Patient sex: F
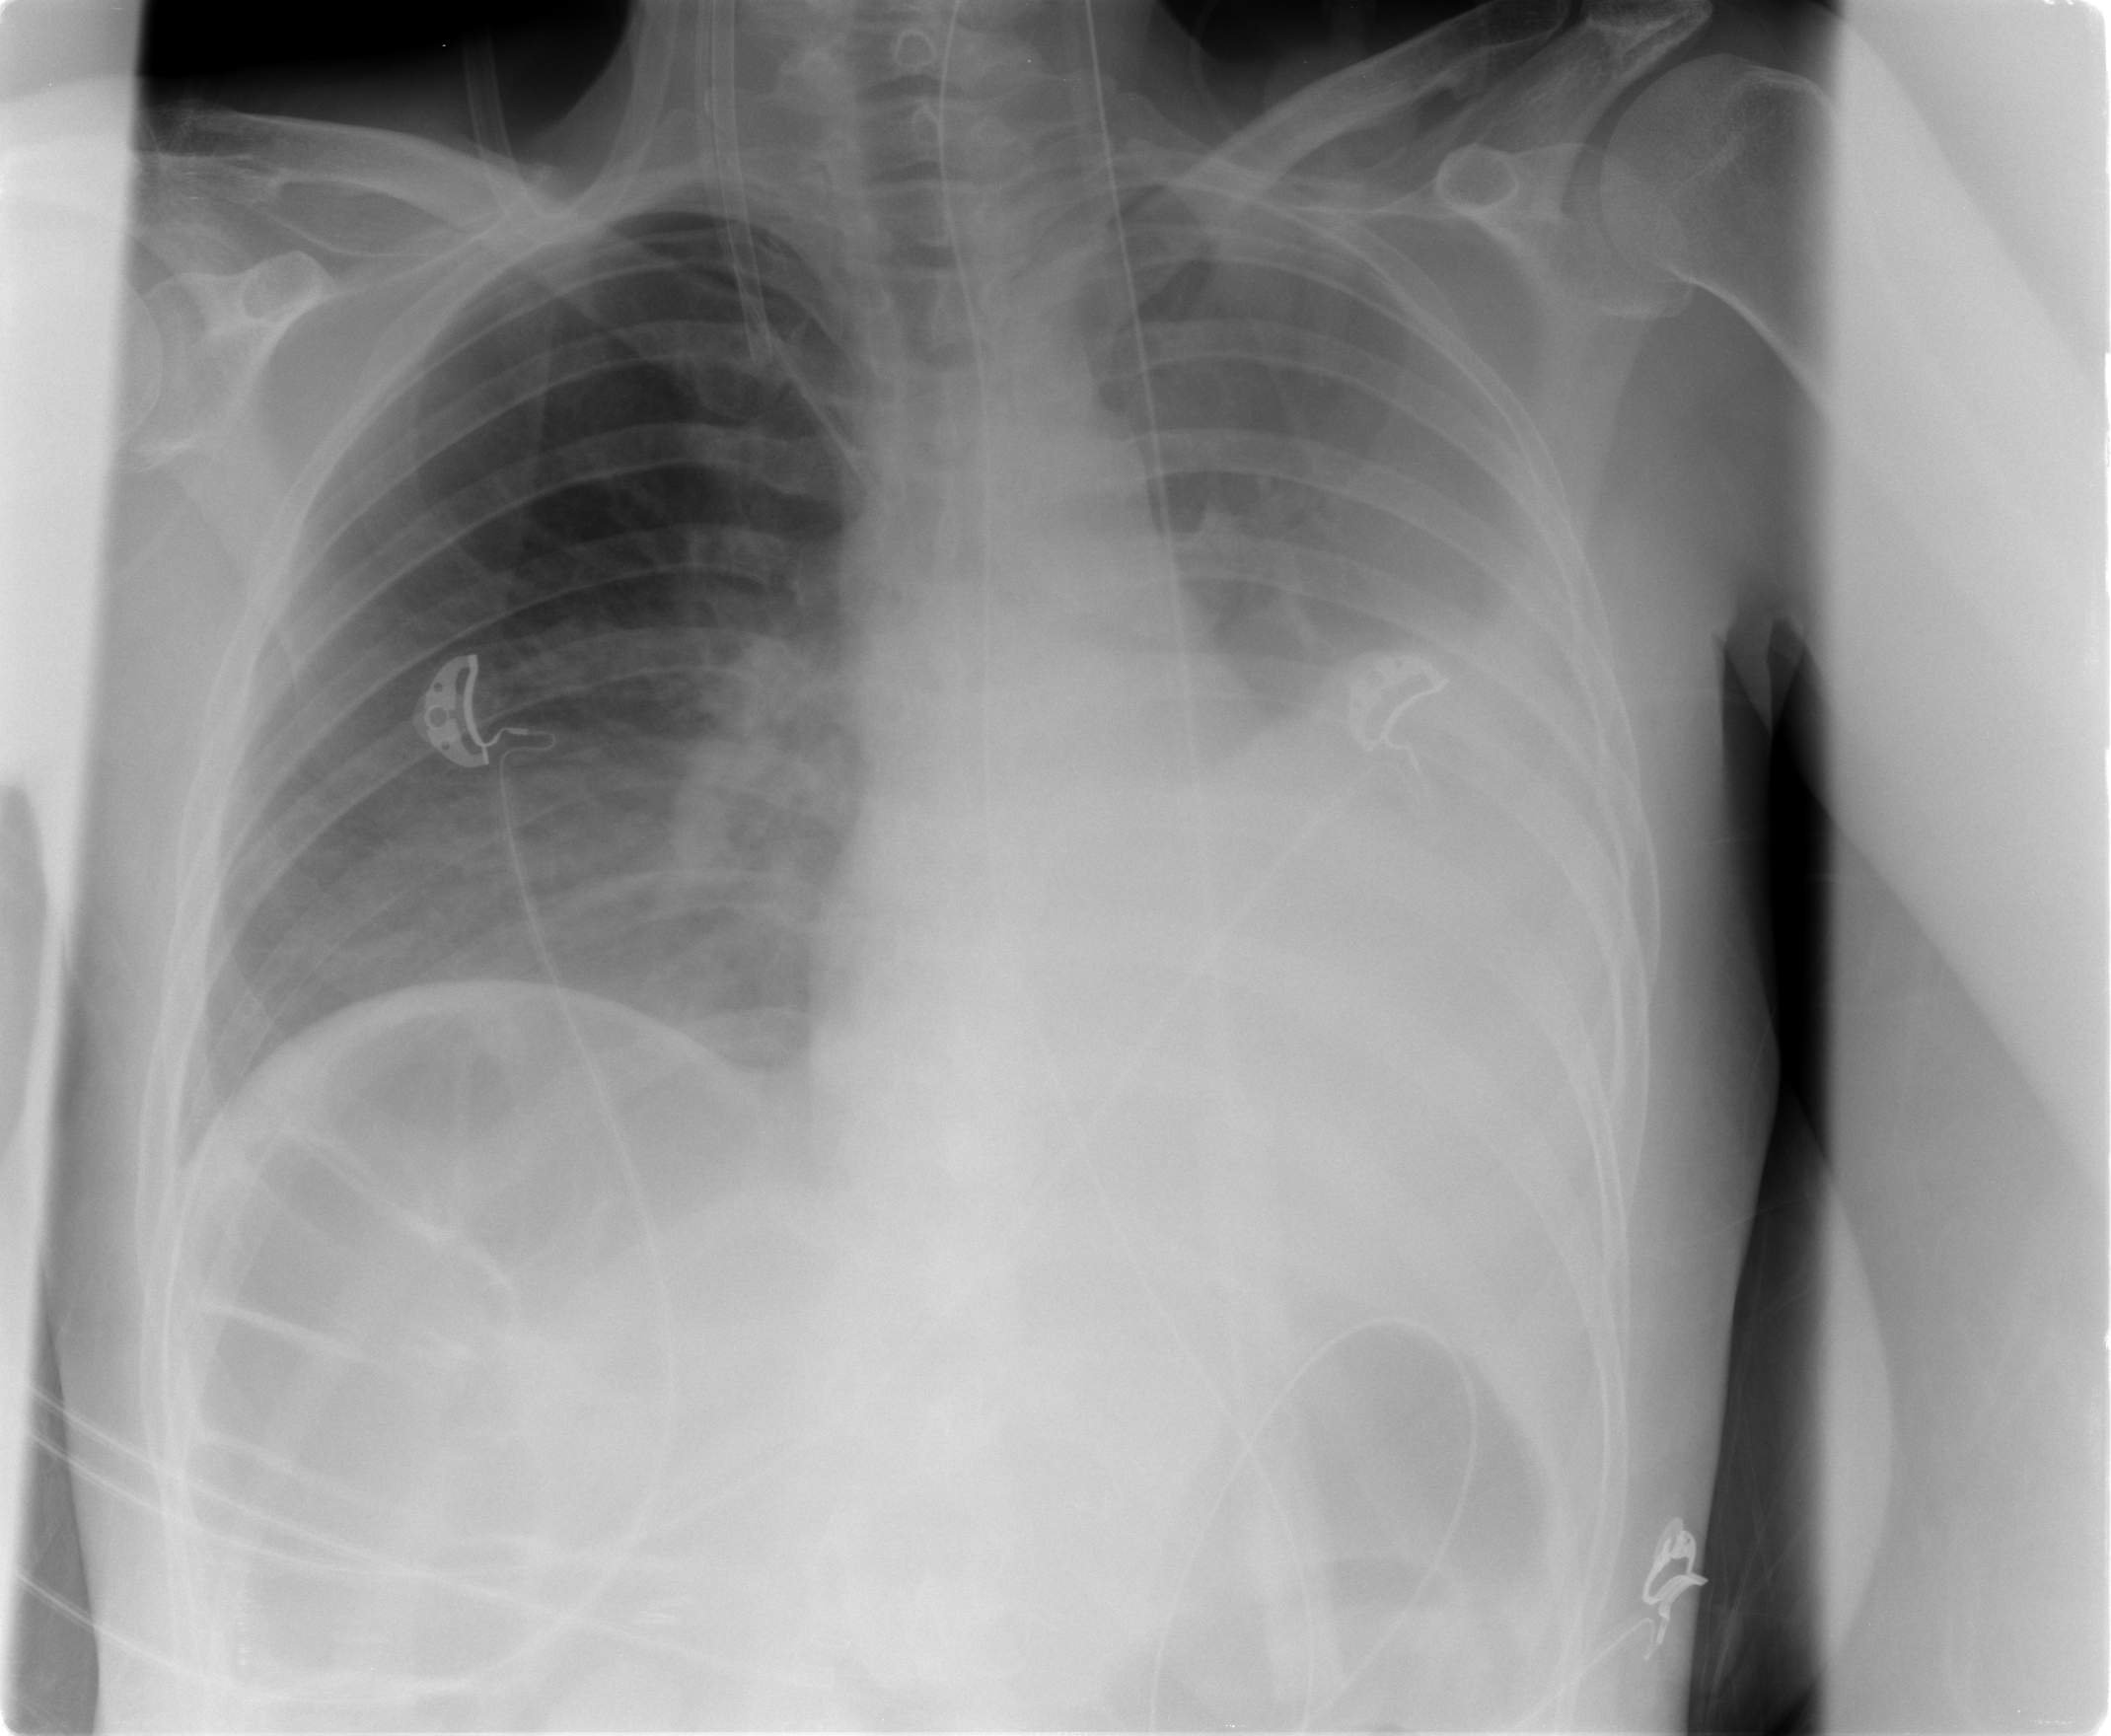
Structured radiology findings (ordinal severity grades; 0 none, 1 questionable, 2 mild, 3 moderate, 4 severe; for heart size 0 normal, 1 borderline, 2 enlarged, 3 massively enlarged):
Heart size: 0
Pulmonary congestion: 0
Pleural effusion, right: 0
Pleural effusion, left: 2
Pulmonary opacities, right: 0
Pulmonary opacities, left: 0
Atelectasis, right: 0
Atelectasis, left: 4